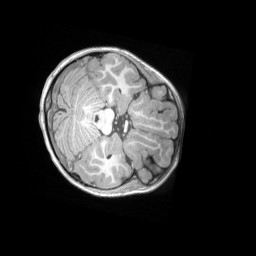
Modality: T1w
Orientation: axial
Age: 5
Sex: male
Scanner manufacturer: siemens
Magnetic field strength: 3 T
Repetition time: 2.53 s
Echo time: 0.00164 s